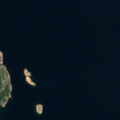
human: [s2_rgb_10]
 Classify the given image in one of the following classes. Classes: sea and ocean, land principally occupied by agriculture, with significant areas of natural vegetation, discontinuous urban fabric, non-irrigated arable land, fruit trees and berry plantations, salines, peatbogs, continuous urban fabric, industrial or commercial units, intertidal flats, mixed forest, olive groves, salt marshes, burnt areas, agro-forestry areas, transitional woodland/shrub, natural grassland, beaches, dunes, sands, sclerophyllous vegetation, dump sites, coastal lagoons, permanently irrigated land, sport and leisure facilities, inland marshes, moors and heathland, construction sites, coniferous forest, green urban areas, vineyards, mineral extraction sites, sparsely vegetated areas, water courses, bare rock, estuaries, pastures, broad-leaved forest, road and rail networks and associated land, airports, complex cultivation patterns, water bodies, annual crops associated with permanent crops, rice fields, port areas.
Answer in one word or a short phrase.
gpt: sea and ocean